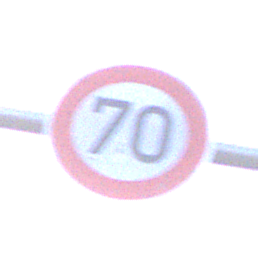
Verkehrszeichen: Geschwindigkeit70
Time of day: MorningAfternoon
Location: Outdoor (Nature)
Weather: PartlyCloudy
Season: NotSpecified
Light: Natural